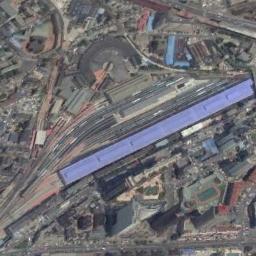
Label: railway_station